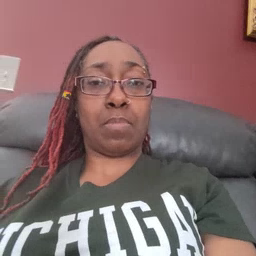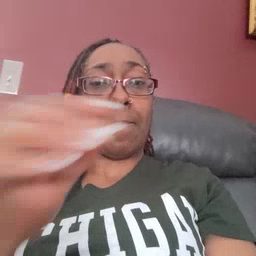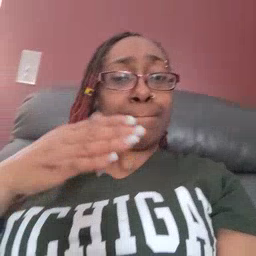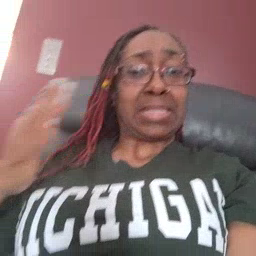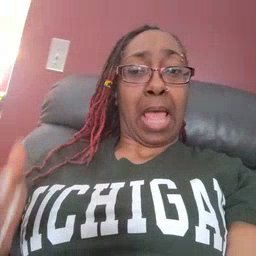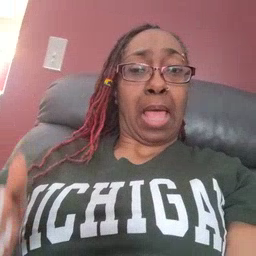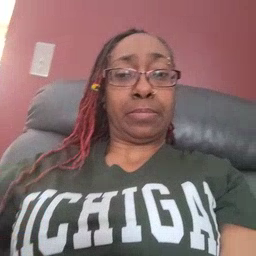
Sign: beside